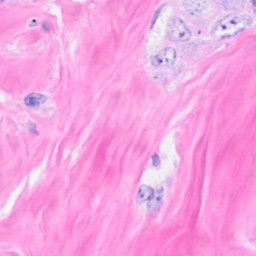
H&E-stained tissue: Breast